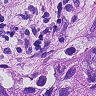
Metastatic tissue present: yes